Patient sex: F
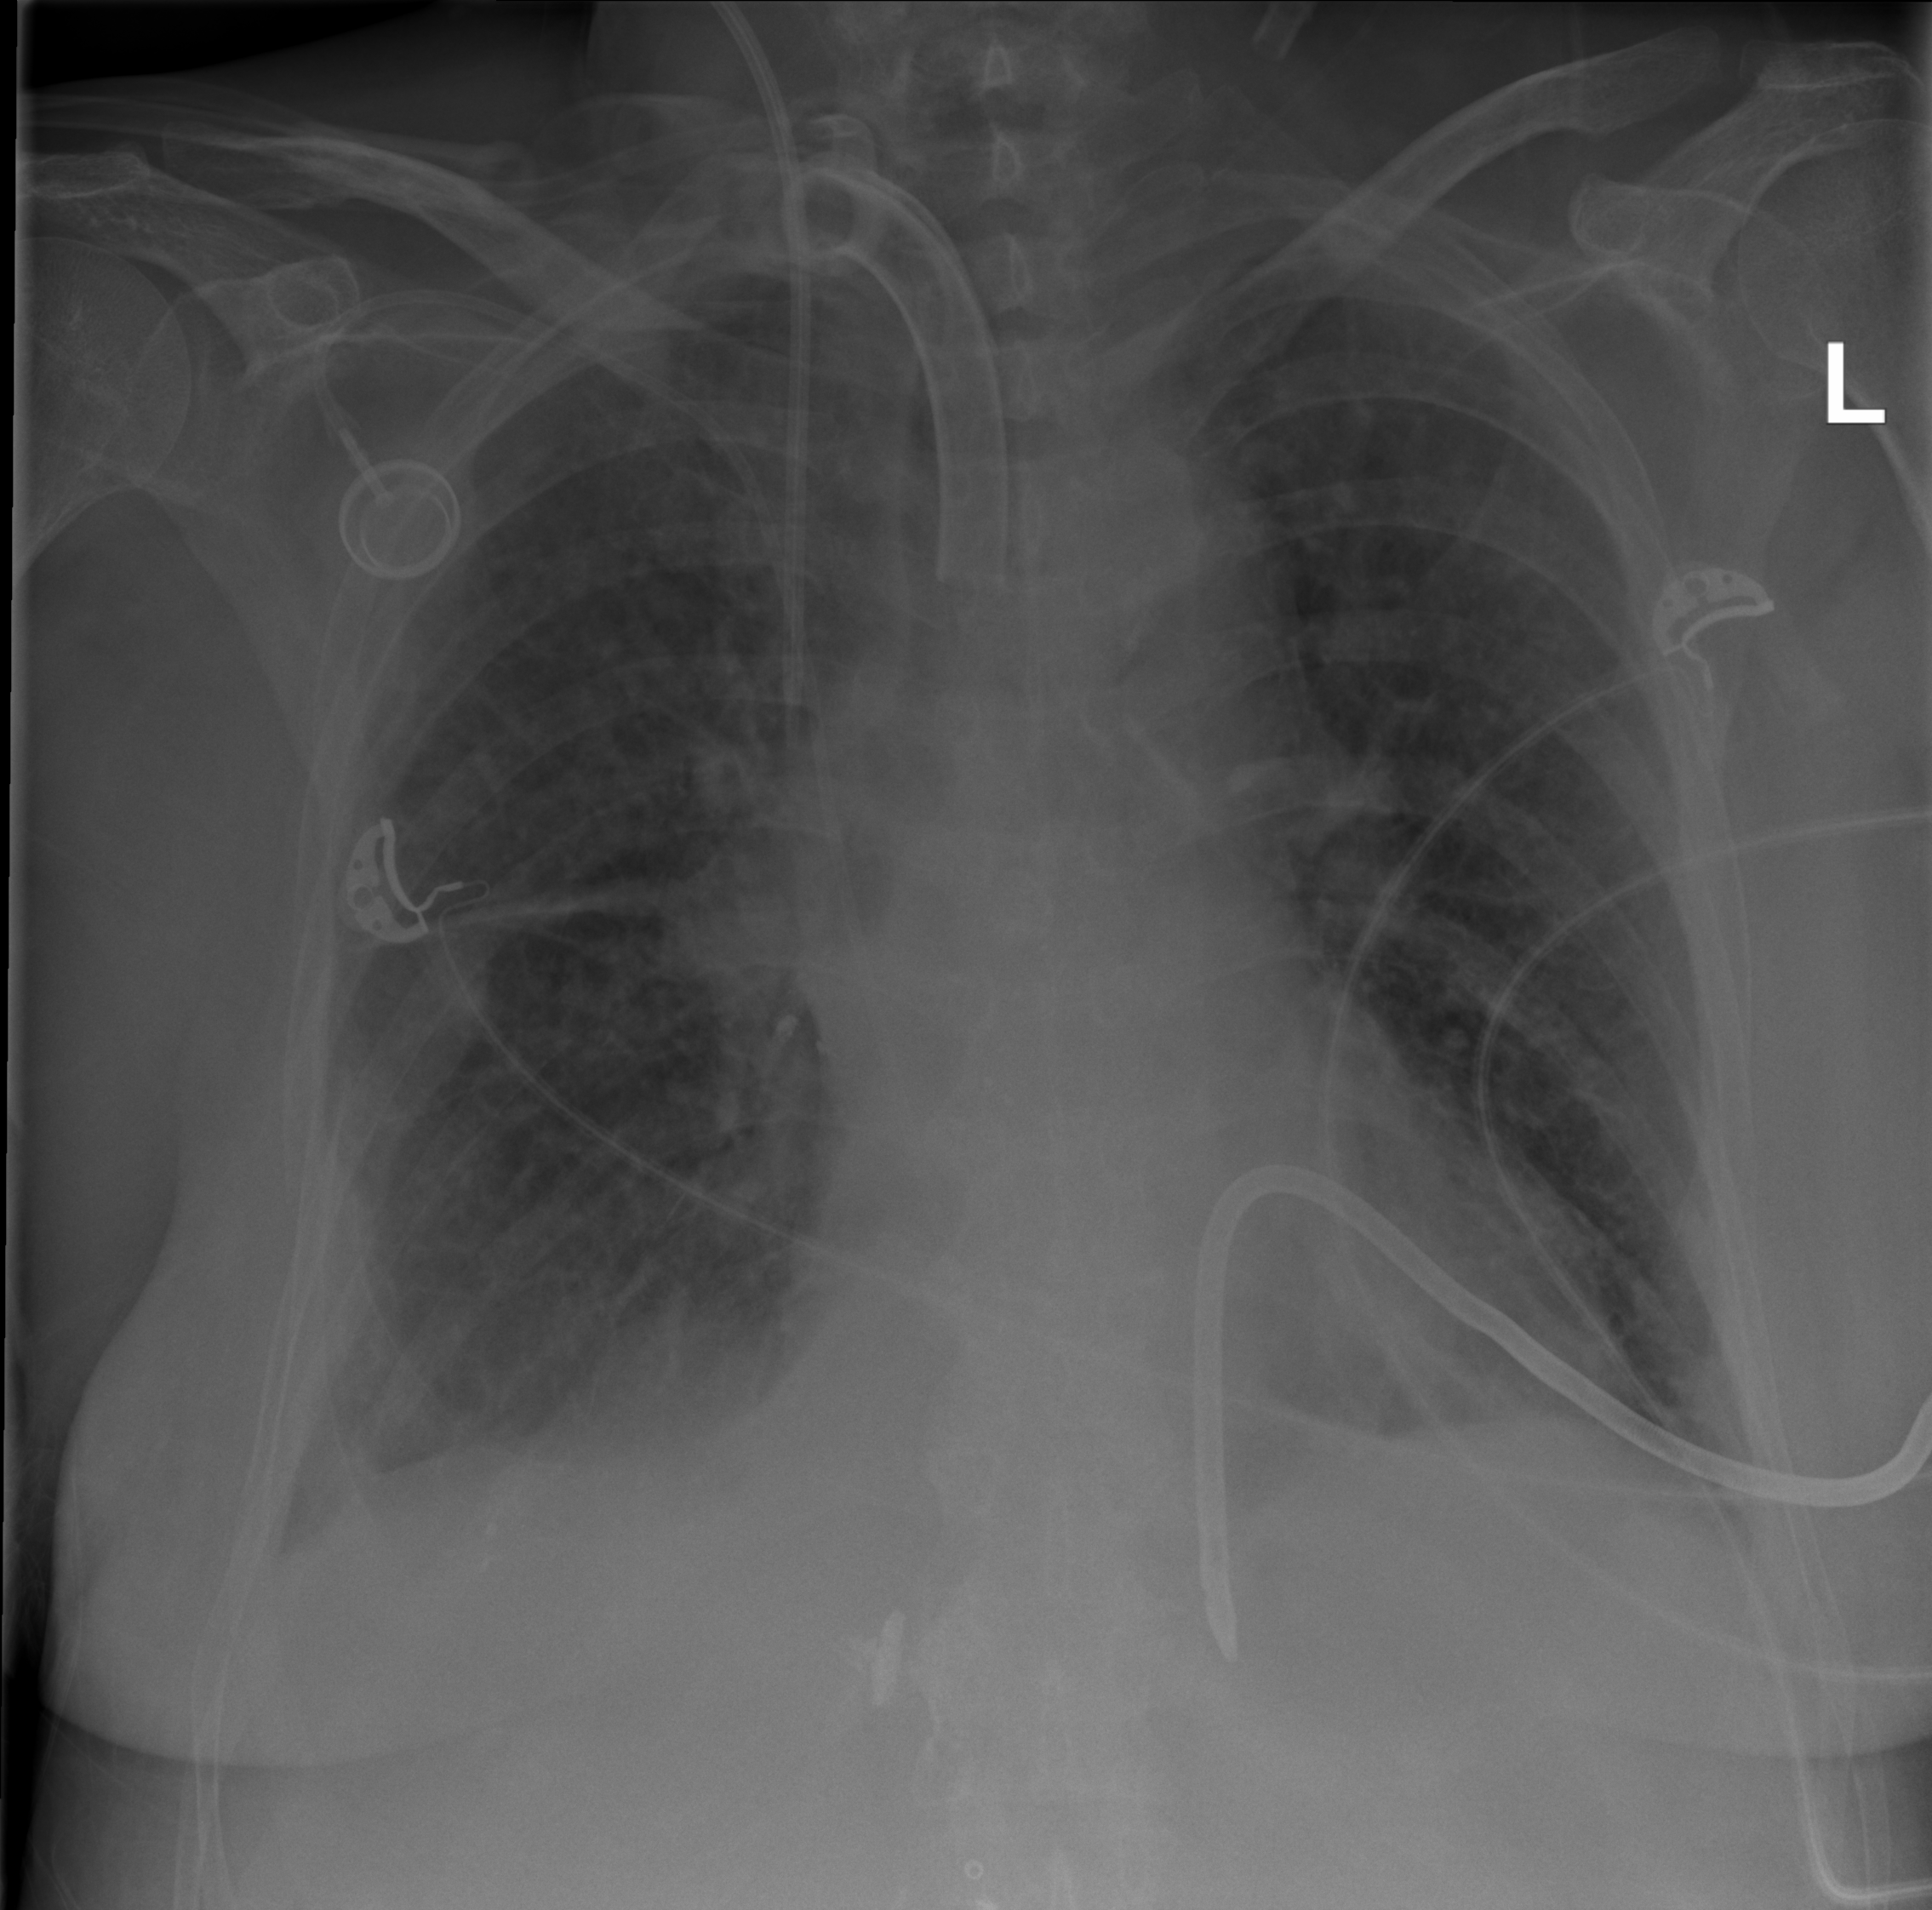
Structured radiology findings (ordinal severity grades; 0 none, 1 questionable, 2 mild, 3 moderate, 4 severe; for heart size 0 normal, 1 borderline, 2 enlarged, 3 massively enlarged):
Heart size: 1
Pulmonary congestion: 2
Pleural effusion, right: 2
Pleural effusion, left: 1
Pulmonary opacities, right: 2
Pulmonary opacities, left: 2
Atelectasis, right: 2
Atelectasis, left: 0